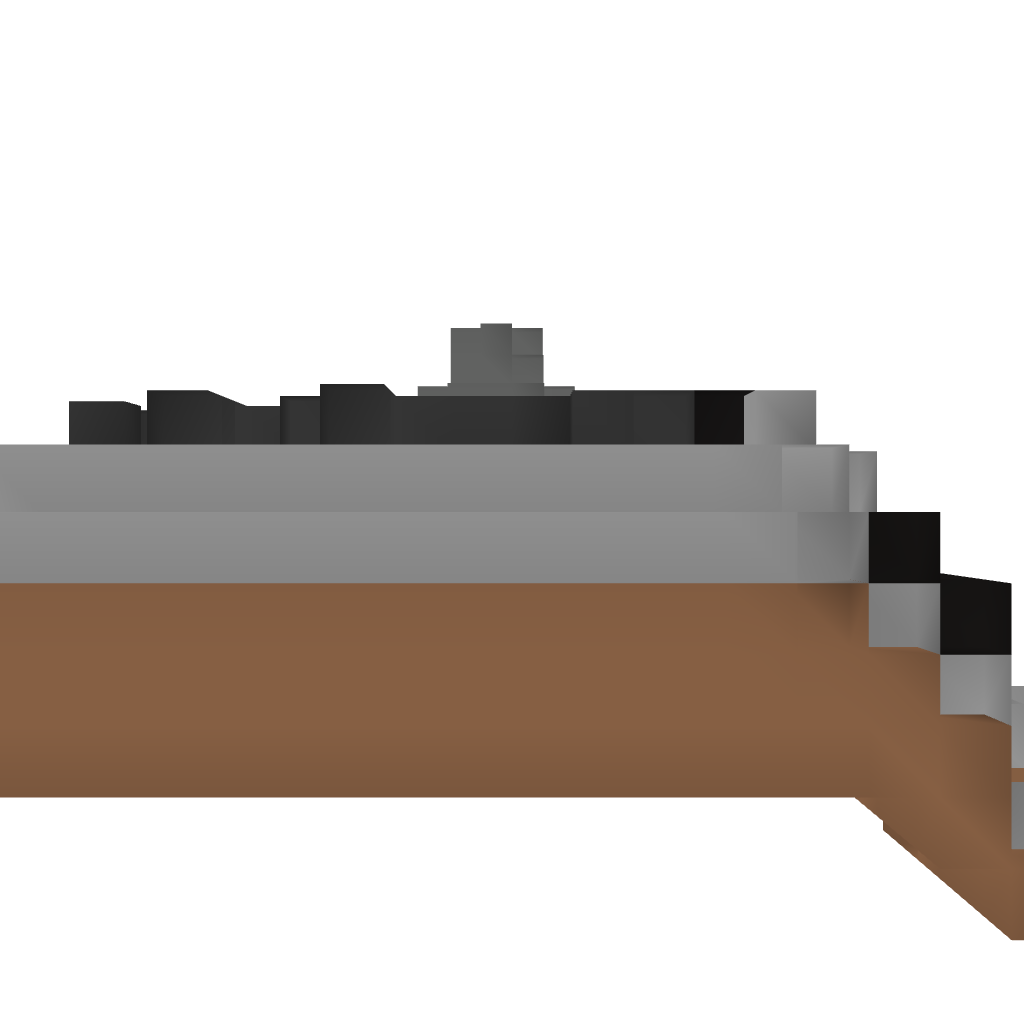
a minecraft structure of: Bagend Hobbit Hole